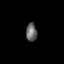
Tissue: skin
Cell type: Epithelial cells
Senescence score: 0.2095
Nuclear area (px): 198
Mean DAPI intensity: 102.985